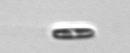
Label: pennate